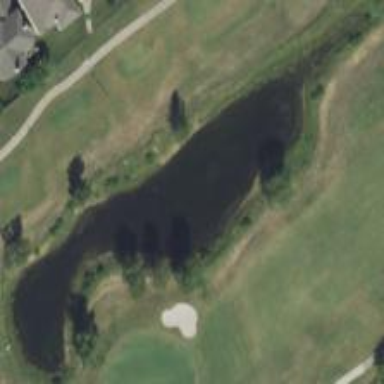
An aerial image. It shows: Picturesque scene of golf course with lateral water hazard.